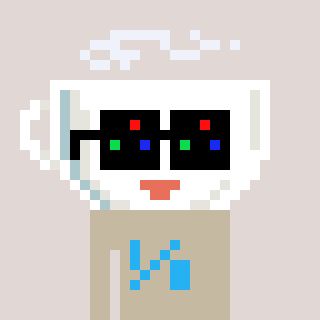
a pixel art character with square black sunglasses, a mug-shaped head and a bege-colored body on a warm background